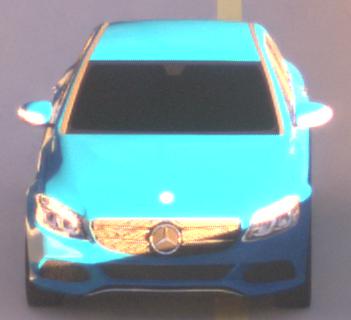
Make: Mercedes-Benz
Model: C 160
Detailed model: C-Class (205) Limousine
Model produced from: 2015/04
Model produced until: 2018/04
Doors: 4
Color: blue
Road condition: dry road
Daytime: sunrise or sunset
Contrast: high contrast